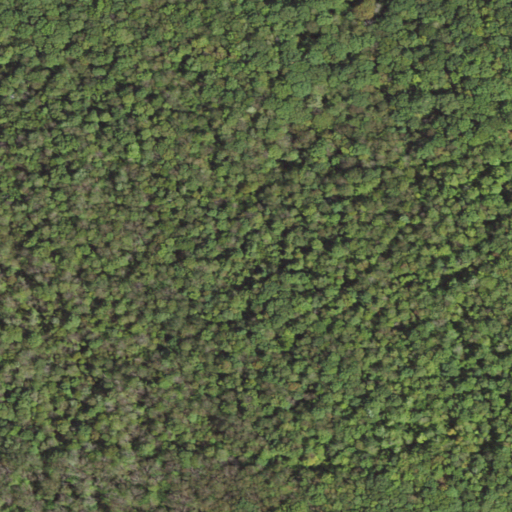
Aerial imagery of cliff(s) in Pennsylvania named Jumonville Rocks containing only deciduous forest